Question:
I have two ranges as below
'''
Dim onedl, twodl As Range
Dim lastrow as long
Set oned1 = xl.ThisWorkbook.Sheets(1).Range("C5:C" & lastrow)
Set twod1 = xl.ThisWorkbook.Sheets(1).Range("F5:F" & lastrow)
lastrow = xl.ThisWorkbook.Sheets(1).Cells(Rows.Count, 2).End(xlUp).Row
'''
Can I subtract the two ranges and compute the value from Range("I5:I" & lastrow), something like (twod1 - oned1) to be populated.
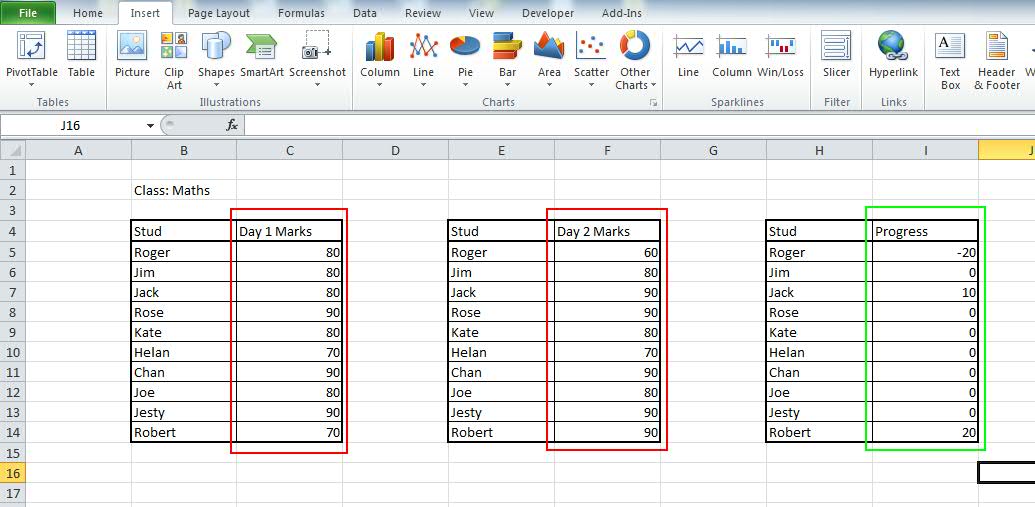
Answer: With something that simple you could just write =F5-C5 and drag, but VBA:
'''
Range("I5").FormulaR1C1 = "=IF(RC[-3]="""","""",RC[-3]-RC[-6])"
Range("I5").AutoFill Destination:=Range("I5:I" & lastrow), Type:=xlFillDefault
'''
Also, your "lastrow" declaration should come first in that or it won't know what "lastrow" is.
EDIT: This completely ignores the fact that you're trying to set up arrays (if that's what you're trying to do). Let me know if this isn't what you're looking for, I suppose.